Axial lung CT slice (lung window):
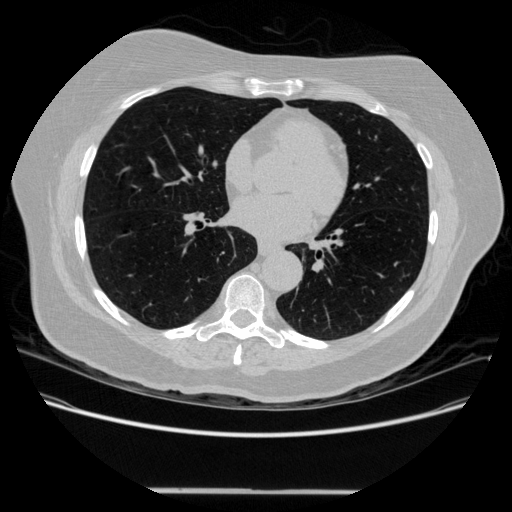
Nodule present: no